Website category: university
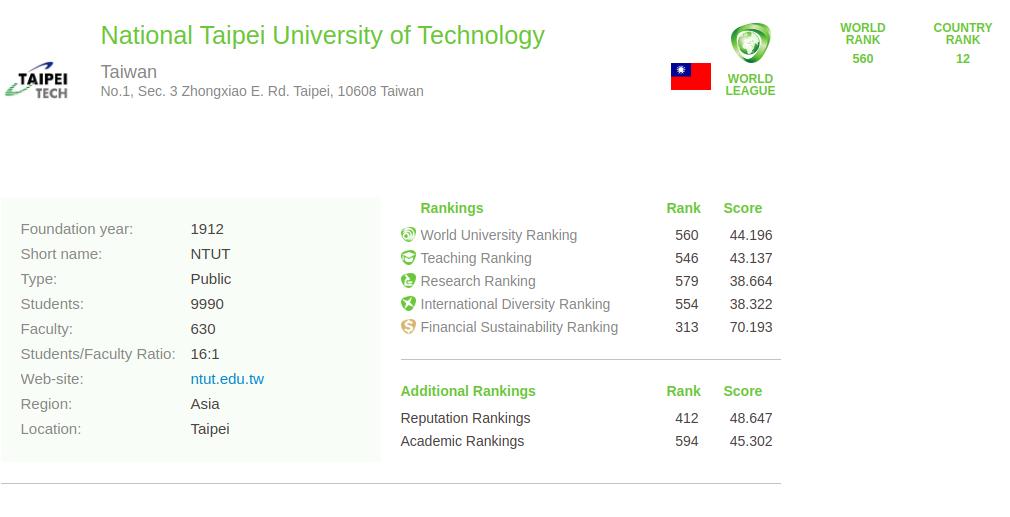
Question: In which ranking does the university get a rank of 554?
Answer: International Diversity Ranking

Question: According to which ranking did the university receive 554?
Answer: International Diversity Ranking

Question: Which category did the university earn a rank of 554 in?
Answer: International Diversity Ranking

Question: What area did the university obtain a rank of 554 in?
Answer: International Diversity Ranking

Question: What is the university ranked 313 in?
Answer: Financial Sustainability Ranking

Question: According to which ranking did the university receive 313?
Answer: Financial Sustainability Ranking

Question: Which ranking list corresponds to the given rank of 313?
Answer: Financial Sustainability Ranking

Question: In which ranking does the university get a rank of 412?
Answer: Reputation Rankings

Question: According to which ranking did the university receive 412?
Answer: Reputation Rankings

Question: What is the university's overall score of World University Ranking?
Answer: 44.196

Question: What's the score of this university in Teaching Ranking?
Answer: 43.137

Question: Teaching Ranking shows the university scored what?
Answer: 43.137

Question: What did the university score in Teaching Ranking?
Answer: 43.137

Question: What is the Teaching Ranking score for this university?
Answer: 43.137

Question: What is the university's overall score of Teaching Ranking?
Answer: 43.137

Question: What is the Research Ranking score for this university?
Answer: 38.664

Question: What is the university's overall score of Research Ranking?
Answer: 38.664

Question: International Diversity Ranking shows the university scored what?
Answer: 38.322

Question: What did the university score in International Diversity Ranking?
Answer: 38.322

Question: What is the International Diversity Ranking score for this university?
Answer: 38.322

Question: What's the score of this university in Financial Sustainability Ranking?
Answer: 70.193

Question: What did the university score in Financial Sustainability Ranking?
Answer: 70.193

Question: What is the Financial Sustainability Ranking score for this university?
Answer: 70.193

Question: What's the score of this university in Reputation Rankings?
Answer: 48.647

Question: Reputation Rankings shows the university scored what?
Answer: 48.647

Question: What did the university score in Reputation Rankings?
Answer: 48.647

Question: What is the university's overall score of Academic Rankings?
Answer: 45.302

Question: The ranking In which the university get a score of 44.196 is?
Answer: World University Ranking

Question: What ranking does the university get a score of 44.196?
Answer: World University Ranking

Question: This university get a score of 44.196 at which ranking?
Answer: World University Ranking

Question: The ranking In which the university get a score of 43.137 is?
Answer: Teaching Ranking

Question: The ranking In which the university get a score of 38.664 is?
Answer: Research Ranking

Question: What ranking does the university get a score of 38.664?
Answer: Research Ranking

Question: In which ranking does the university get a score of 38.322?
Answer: International Diversity Ranking

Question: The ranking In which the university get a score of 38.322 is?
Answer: International Diversity Ranking

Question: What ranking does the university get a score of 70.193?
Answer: Financial Sustainability Ranking

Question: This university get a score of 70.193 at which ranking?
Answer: Financial Sustainability Ranking

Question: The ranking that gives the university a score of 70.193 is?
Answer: Financial Sustainability Ranking

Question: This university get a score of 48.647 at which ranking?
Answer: Reputation Rankings

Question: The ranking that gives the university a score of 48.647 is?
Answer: Reputation Rankings

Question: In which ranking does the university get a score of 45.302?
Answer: Academic Rankings

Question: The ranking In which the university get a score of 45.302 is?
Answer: Academic Rankings

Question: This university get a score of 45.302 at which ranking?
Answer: Academic Rankings